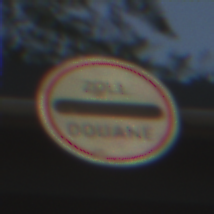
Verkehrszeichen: Zollstelle
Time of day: SunriseSunset
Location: Outdoor (Suburban)
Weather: Clear
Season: NotSpecified
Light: Natural